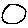
Label: circle